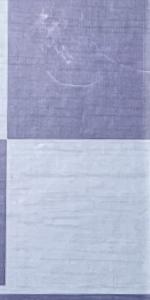
Label: Empty